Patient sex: M
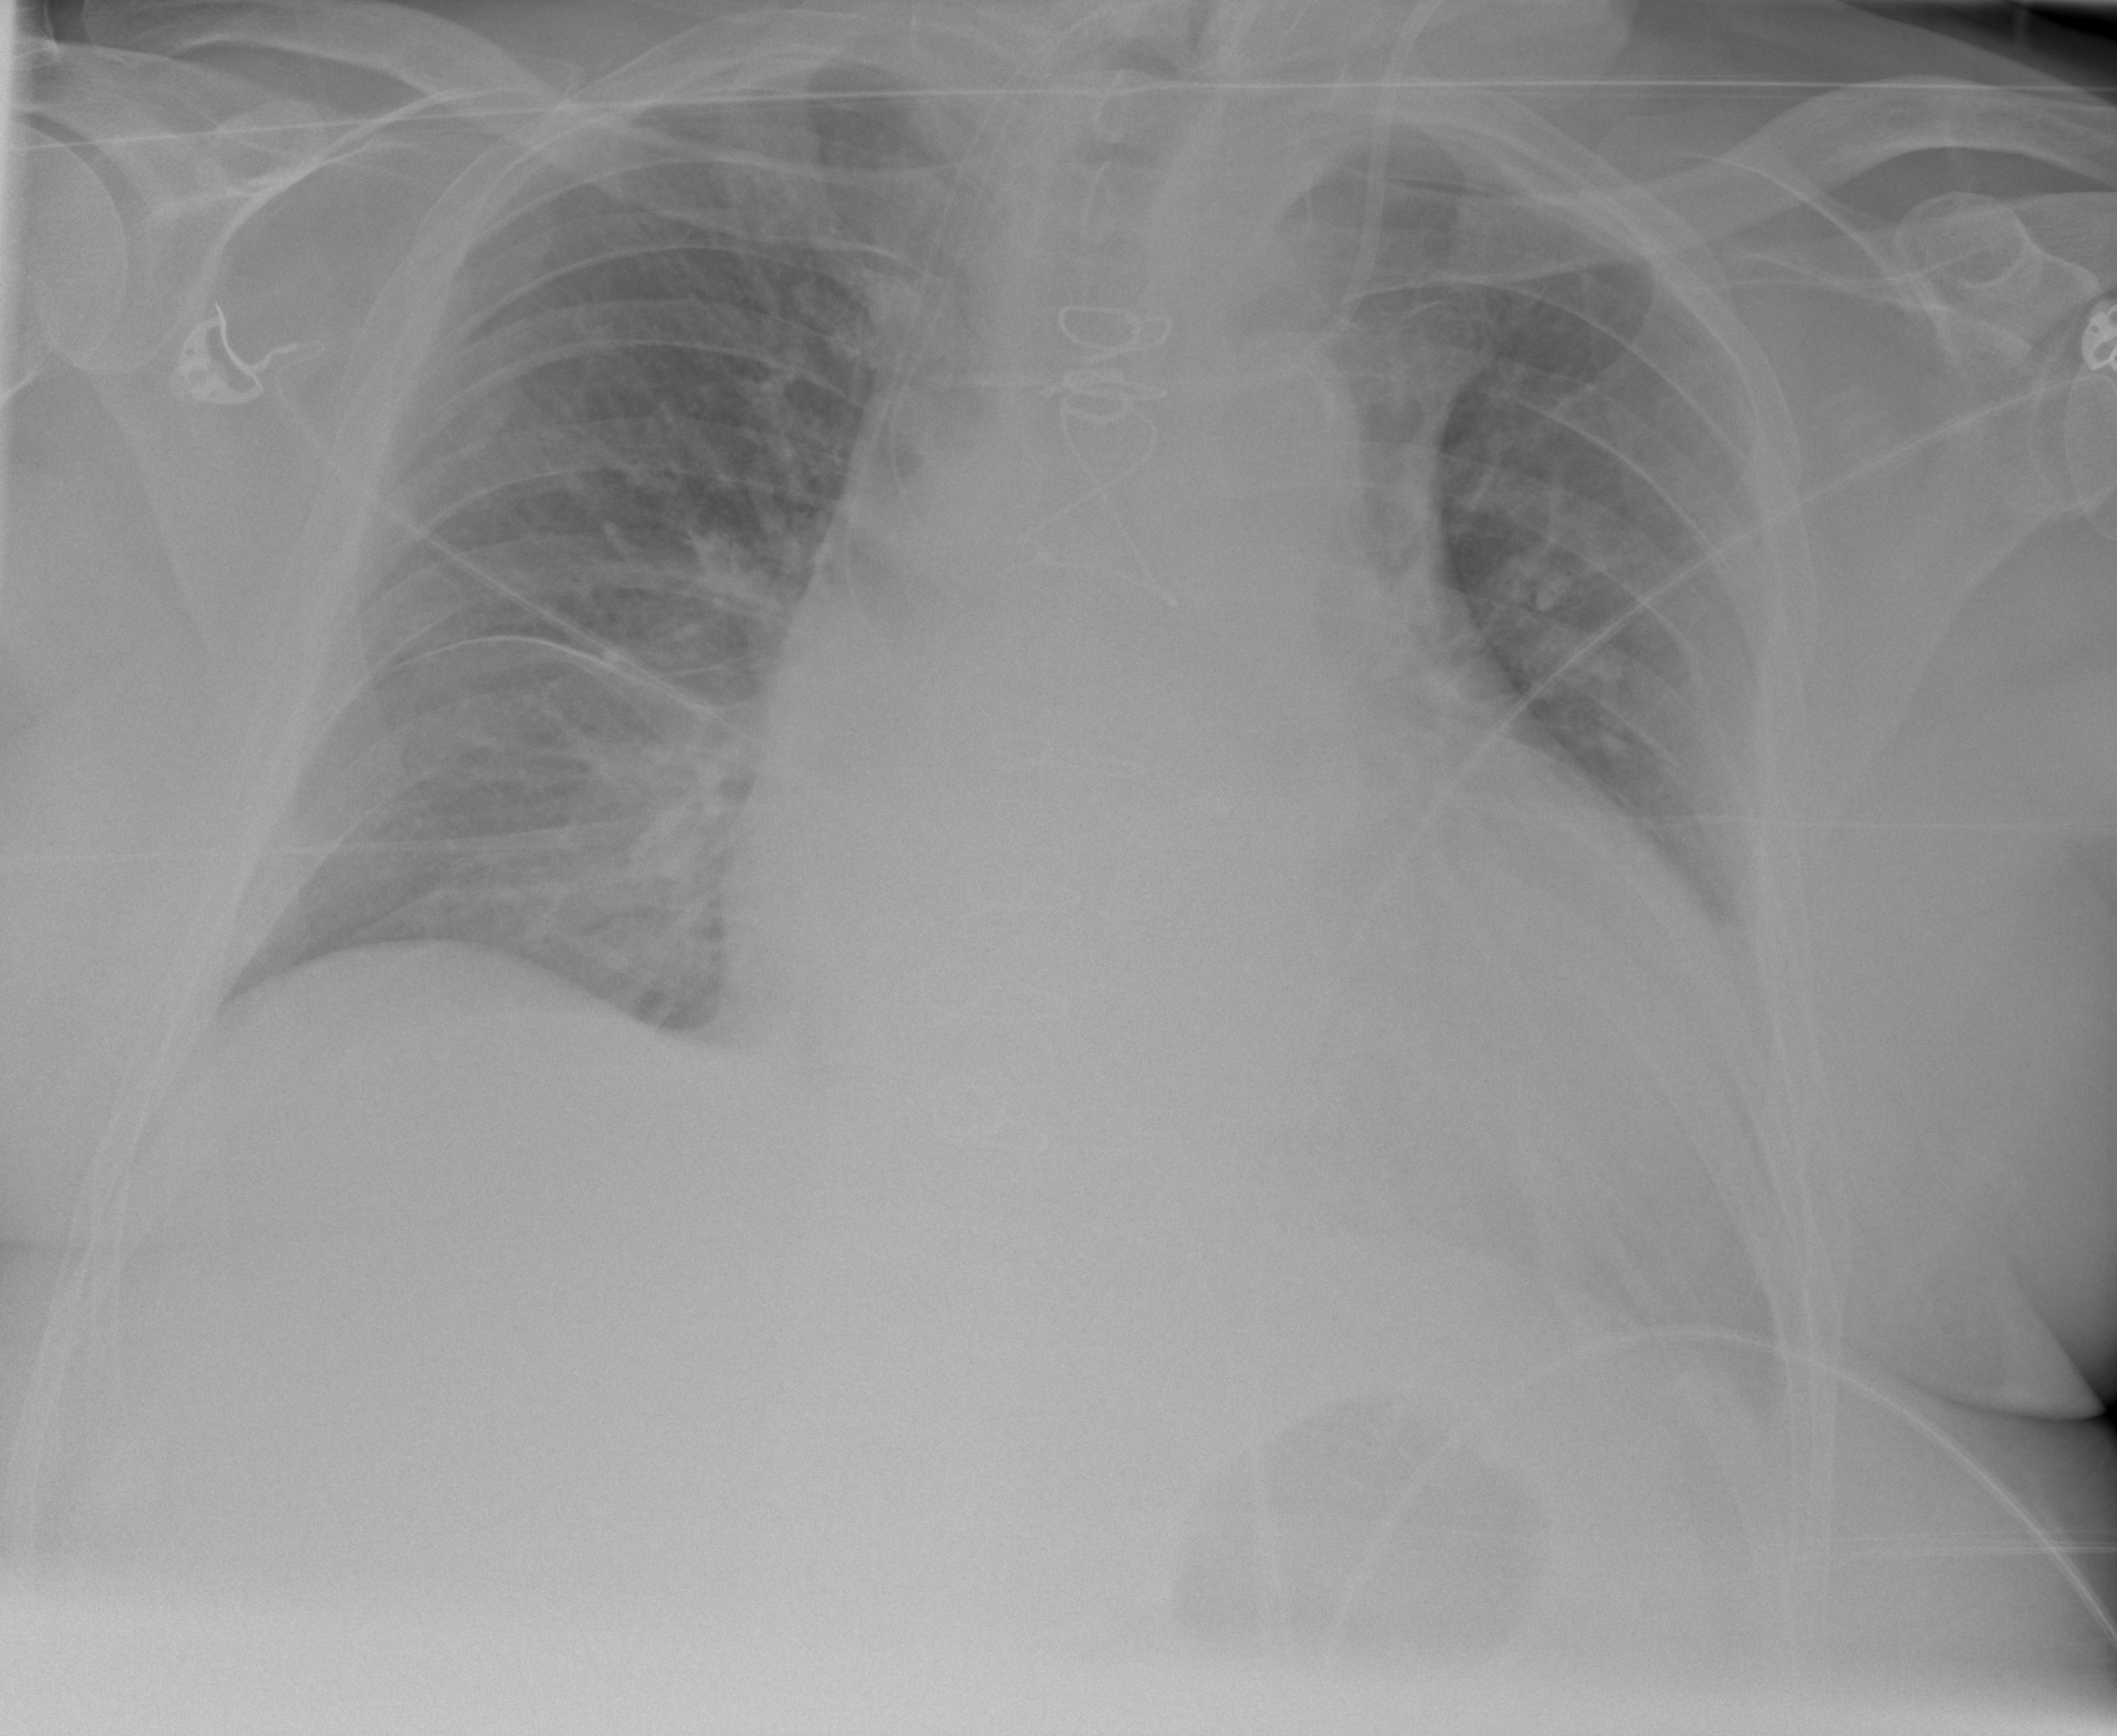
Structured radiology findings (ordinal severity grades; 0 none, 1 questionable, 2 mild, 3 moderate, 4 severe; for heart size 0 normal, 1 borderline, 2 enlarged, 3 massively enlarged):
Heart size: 2
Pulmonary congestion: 2
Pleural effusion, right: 0
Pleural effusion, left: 2
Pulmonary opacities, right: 0
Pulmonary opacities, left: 0
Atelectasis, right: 2
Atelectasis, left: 2